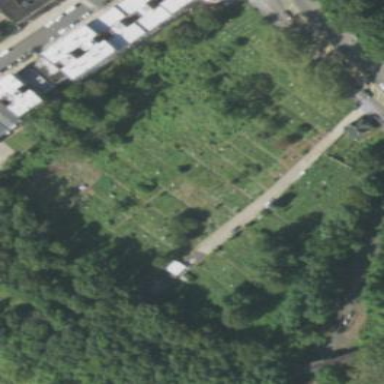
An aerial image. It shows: Cemetery.